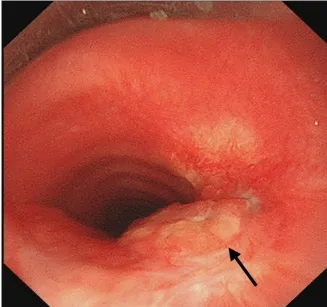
(B) Bronchoscopy after eight months showed 15% airway stenosis at the original lesion site. The arrows indicate the location of the lesion.
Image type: endoscopy (airway_endoscopy)